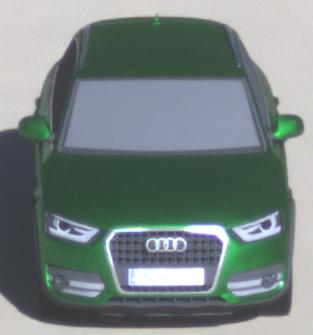
Make: Audi
Model: Q3 1.4 TFSI
Detailed model: Q3 (8U)
Model produced from: 2013/07
Model produced until: 2014/10
Doors: 5
Color: green
Road condition: dry road
Daytime: morning or afternoon
Contrast: high contrast